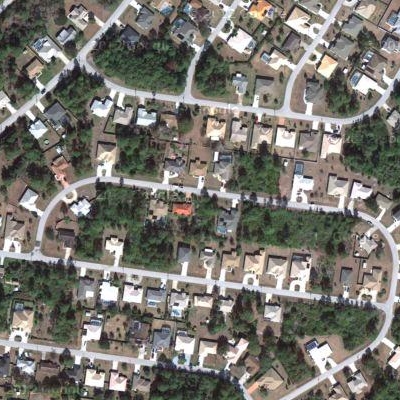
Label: Resident